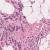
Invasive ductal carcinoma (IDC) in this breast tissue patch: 1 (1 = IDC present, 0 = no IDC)